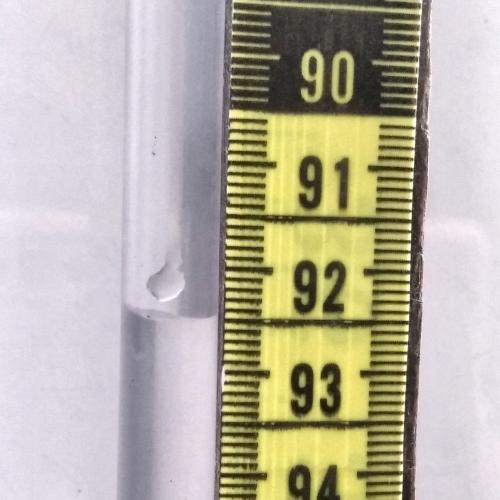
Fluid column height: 92.5 cm